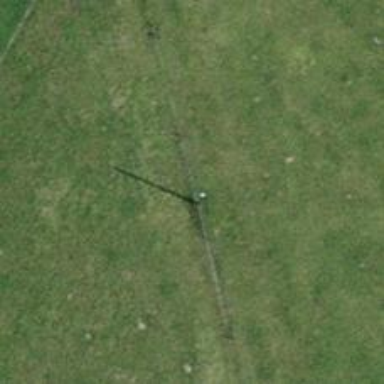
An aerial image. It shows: Power pole.